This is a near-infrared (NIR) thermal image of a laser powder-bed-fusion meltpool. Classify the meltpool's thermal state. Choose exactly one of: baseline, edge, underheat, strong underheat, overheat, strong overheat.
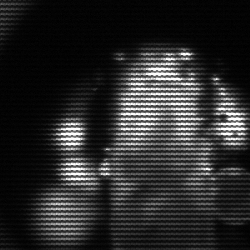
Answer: strong underheat